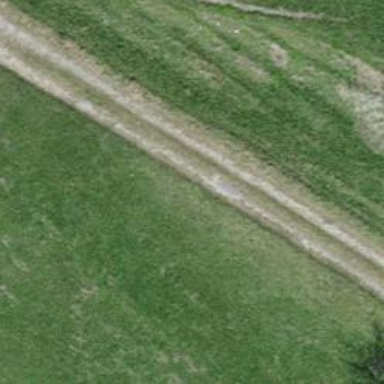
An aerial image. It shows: Grass track.